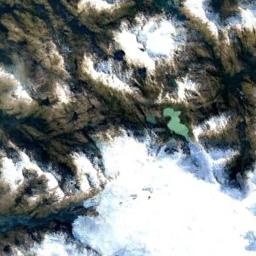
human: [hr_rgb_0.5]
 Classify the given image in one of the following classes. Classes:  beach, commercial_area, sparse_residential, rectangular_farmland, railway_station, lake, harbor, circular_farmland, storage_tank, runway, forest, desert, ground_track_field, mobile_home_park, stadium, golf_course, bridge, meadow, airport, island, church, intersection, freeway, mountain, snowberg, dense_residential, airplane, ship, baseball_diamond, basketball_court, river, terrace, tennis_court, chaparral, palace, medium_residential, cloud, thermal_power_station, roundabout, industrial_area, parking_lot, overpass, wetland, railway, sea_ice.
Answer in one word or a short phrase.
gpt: snowberg